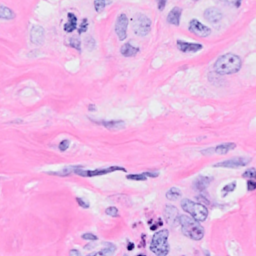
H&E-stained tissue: Breast